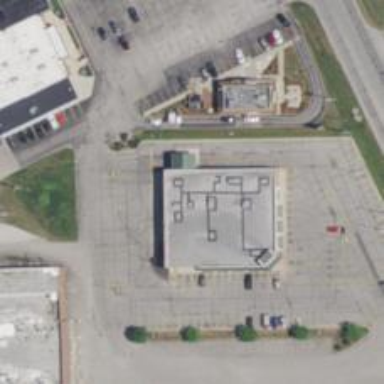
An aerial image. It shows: Pharmacy providing healthcare services.